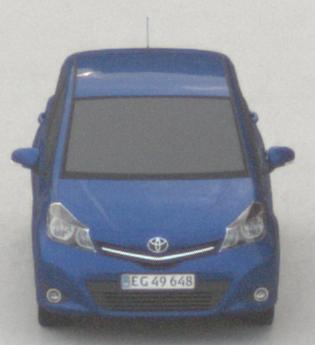
Make: Toyota
Model: Yaris 1.0
Detailed model: Yaris (XP9)
Model produced from: 2009/01
Model produced until: 2010/10
Doors: 3
Color: blue
Road condition: dry road
Daytime: morning or afternoon
Contrast: low contrast